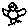
Label: bird